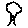
Label: tree